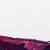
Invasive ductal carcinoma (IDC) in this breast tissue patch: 0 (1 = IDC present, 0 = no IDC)